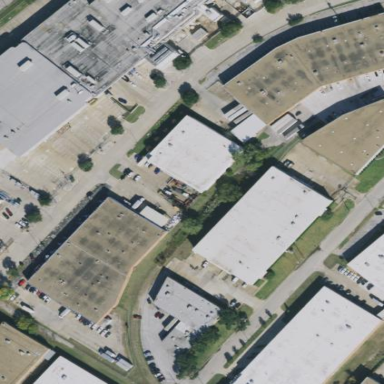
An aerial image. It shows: Warehouse.